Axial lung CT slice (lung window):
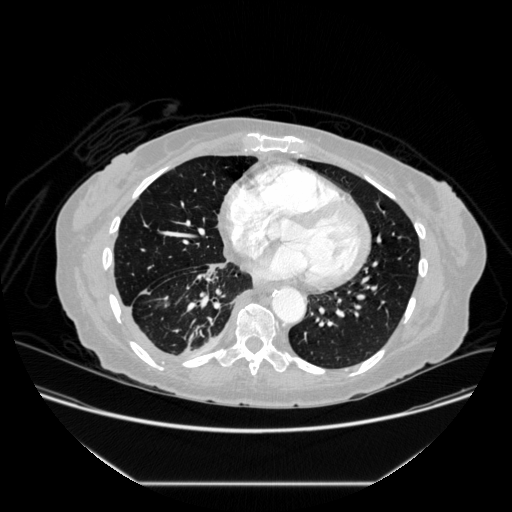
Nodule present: no